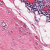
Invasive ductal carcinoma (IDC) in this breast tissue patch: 0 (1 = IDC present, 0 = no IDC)